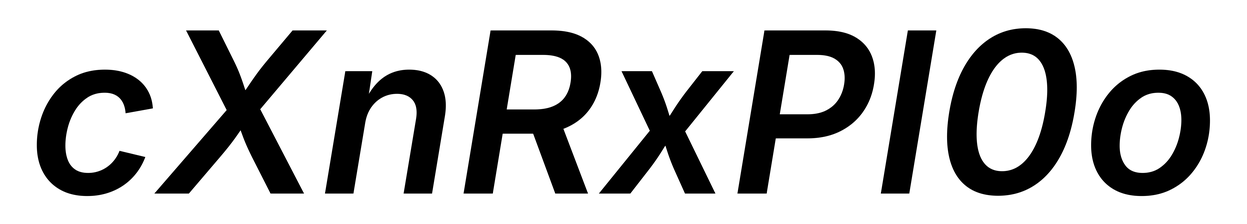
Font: Inter-Italic_SemiBold_Italic